一年级 · 算术
圈一圈, 填一填。(4 分)

io

5 个甜甜圈装一盒, 可以装（）盒, 还剩（）个。
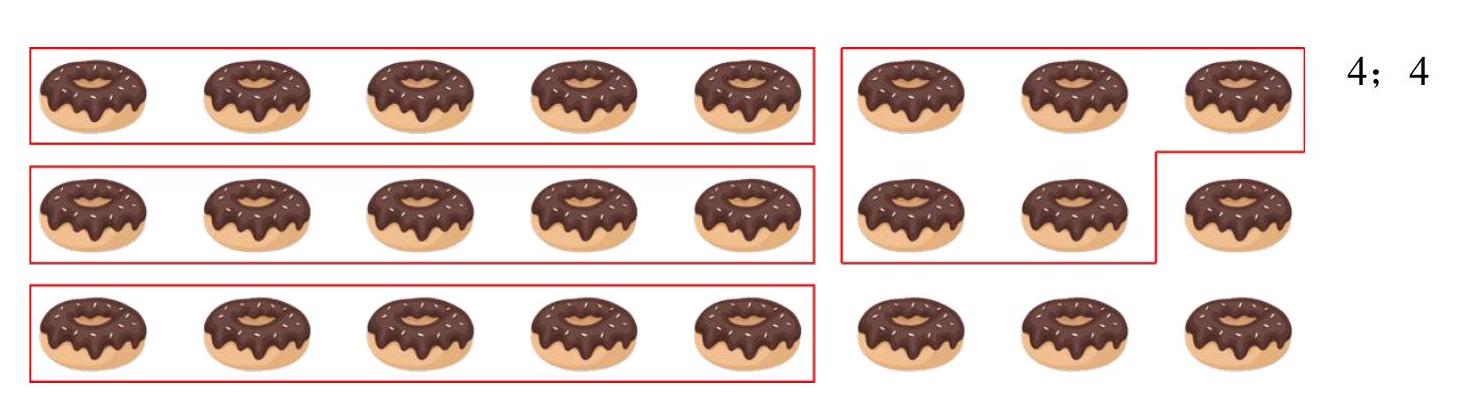
答案: 解【画法不唯一，每个框圈 5 个即可，多画、少画均不得分】